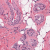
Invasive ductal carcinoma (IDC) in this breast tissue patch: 1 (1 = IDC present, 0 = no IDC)